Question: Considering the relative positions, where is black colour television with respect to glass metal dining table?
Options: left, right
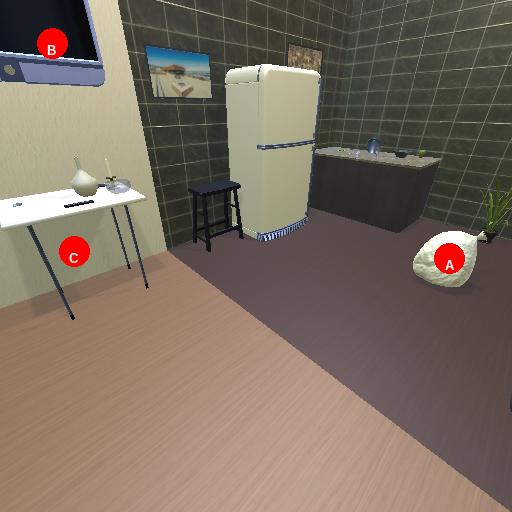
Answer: left